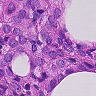
Metastatic tissue present: yes